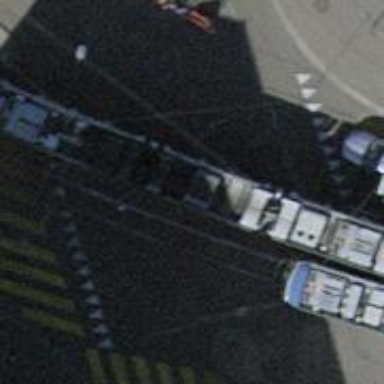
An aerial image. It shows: Tram level crossing on railway.